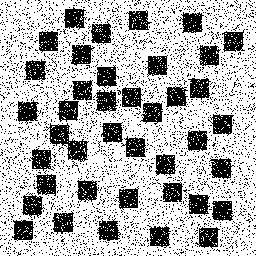
Squares: 40
Triangles: 0
Stars: 0
Total shapes: 40